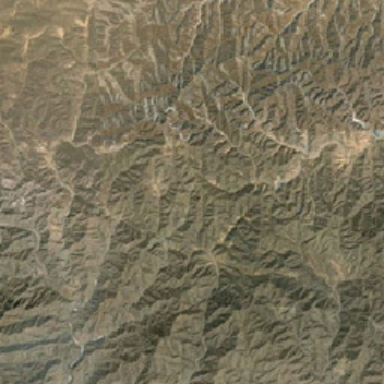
The mountains here are turning gently .